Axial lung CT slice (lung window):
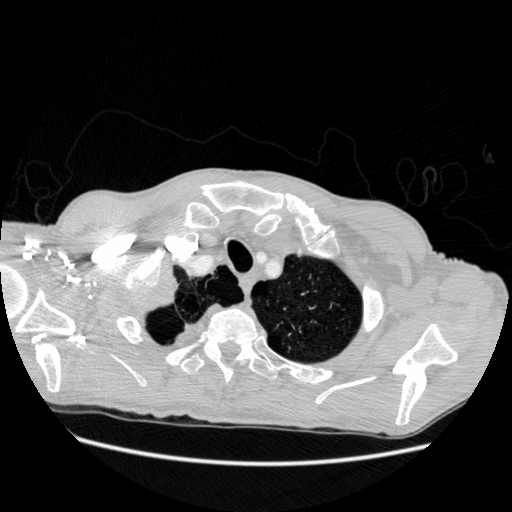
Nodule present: no